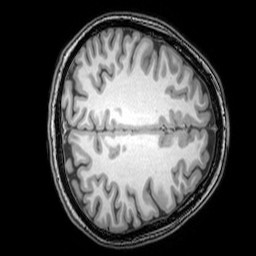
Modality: T1w
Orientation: axial
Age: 25
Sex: female
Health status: healthy
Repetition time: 0.081 s
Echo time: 0.037 s